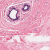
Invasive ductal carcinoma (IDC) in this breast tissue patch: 0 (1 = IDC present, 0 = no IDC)